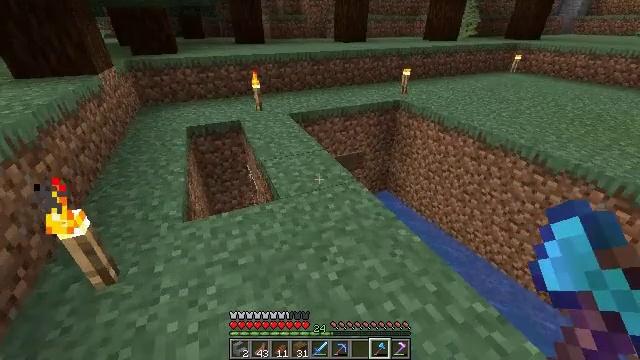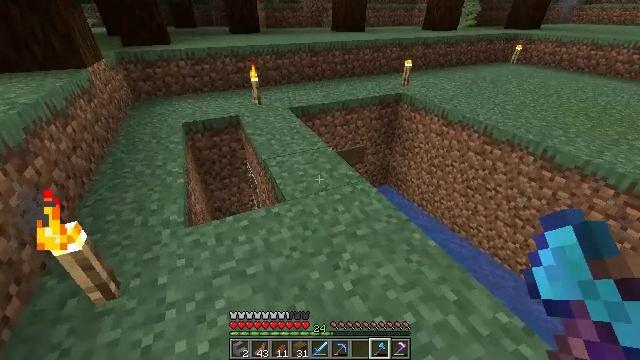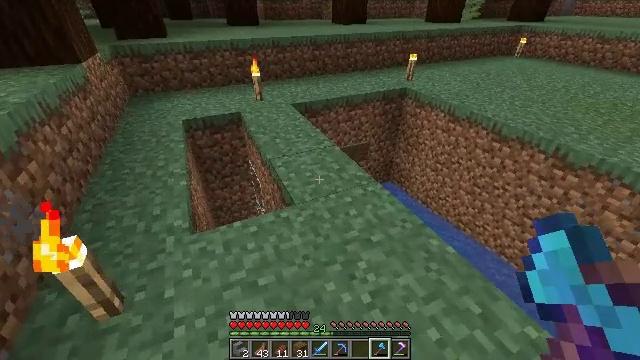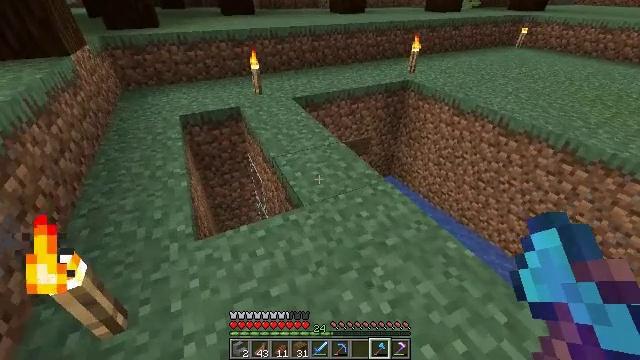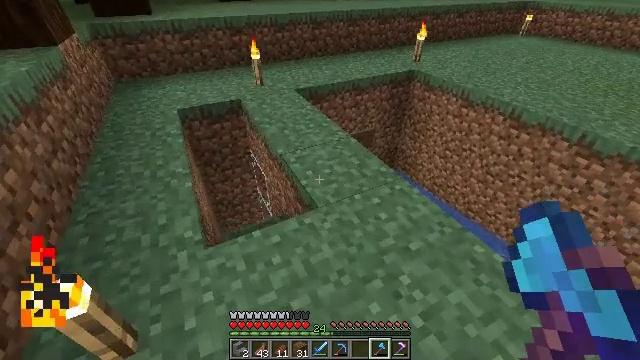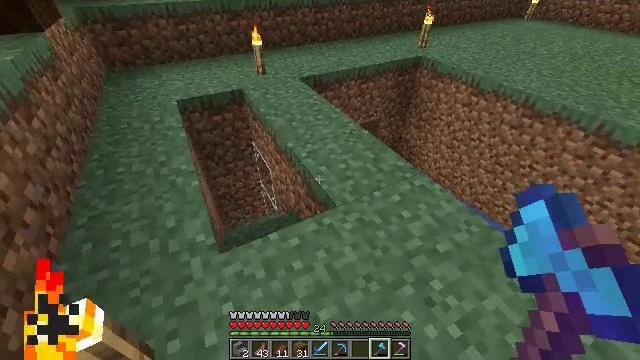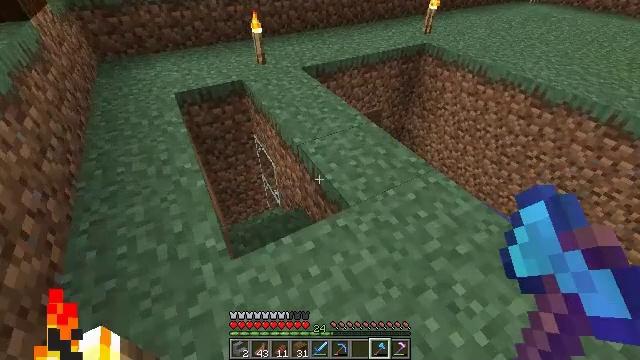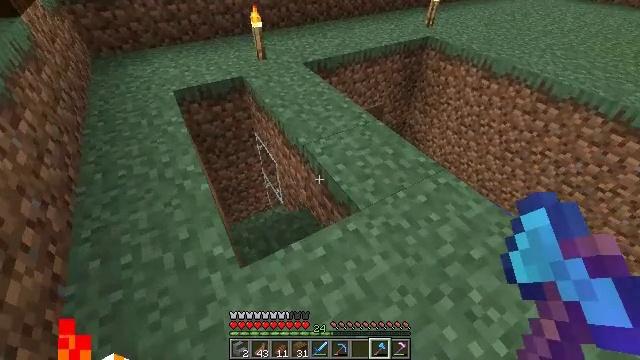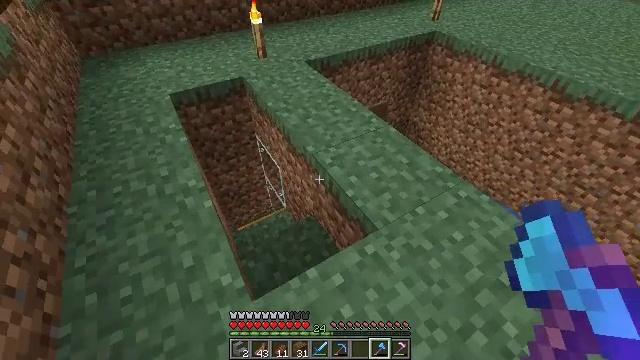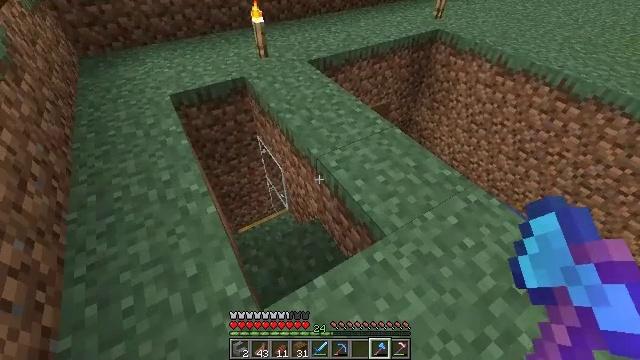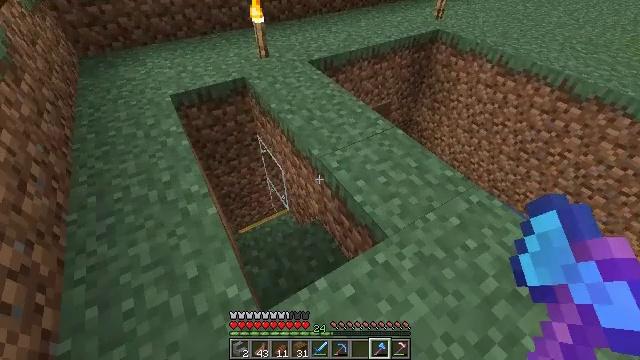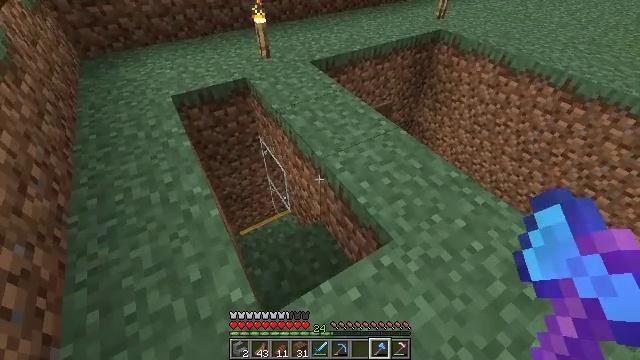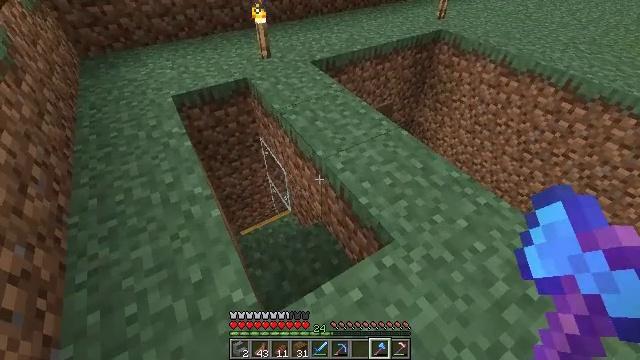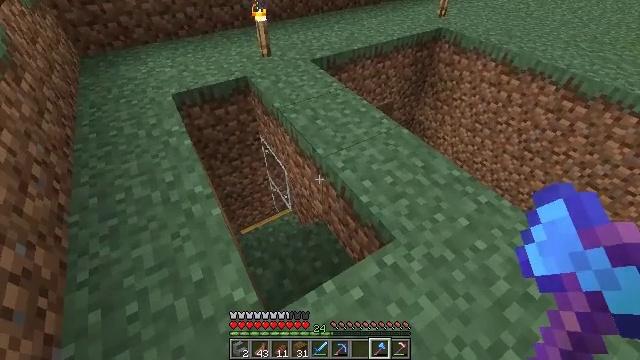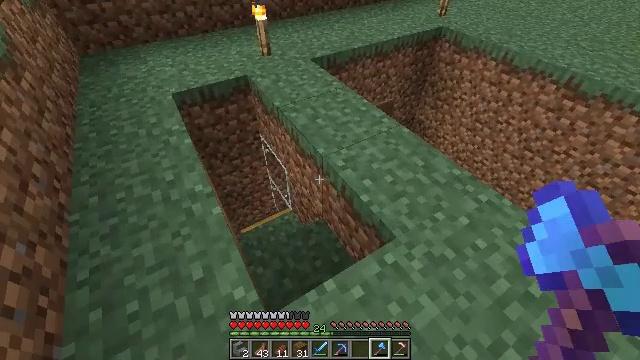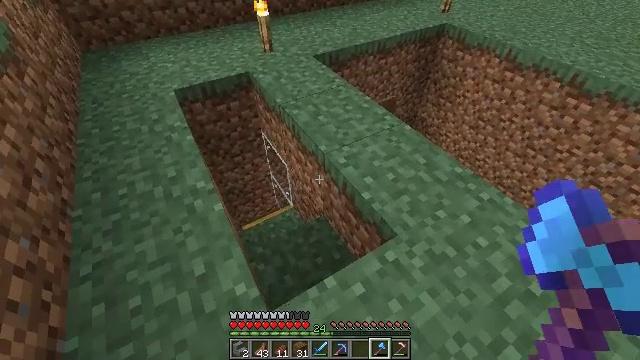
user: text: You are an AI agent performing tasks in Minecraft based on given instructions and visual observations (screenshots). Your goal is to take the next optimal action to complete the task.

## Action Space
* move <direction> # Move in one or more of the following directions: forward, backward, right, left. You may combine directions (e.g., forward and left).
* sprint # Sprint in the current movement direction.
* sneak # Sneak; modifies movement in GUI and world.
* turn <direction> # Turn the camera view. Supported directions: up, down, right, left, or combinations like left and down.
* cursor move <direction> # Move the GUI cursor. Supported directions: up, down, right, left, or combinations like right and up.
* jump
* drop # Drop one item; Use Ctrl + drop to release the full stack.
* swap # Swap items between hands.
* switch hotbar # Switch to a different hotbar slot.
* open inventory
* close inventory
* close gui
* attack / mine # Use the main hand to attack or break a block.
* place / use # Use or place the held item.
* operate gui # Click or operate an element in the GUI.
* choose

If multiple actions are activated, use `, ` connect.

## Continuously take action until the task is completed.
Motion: motion action
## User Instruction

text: Harvest sweet berries by mining the bush.
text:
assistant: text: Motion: move forward and move left, turn right and down
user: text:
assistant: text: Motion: move forward and move left, turn down
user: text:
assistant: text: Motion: move forward and move left, turn right and down
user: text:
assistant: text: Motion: move forward and move left, turn right and down
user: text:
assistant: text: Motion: move forward and move left, turn right and down
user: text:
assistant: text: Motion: move forward and move left, turn right and down
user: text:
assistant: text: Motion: move forward, turn down
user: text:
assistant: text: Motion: turn down
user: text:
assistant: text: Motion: no_op
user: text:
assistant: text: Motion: no_op
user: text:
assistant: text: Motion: no_op
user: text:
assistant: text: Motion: no_op
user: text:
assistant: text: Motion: no_op
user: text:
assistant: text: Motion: no_op
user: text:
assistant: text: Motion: no_op
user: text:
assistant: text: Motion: move forward, turn left
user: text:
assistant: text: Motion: move forward, turn left
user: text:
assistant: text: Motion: move forward, turn left and down
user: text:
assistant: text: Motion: move forward, turn left and down
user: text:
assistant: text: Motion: move forward, turn left and down
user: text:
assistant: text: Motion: move forward, turn left and down
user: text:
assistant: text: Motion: move forward, turn down
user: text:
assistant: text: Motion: move forward, turn down
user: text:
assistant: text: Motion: move forward, turn left and down
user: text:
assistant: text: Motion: turn left and down
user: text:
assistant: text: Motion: turn down
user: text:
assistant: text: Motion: turn down
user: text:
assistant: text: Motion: no_op
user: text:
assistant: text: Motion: no_op
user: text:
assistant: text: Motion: no_op